【题型】解答题　【知识点】平面几何　【难度】easy
如图，已知 $\triangle ABC$ 中，$AC = BC$，$\angle ACB = 90^\circ$，点 $D$ 与点 $E$ 都在射线 $AP$ 上，且 $CD = CE$，$\angle DCE = 90^\circ$。

(1) 说明 $AD = BE$ 的理由；

(2) 说明 $BE \perp AE$ 的理由。
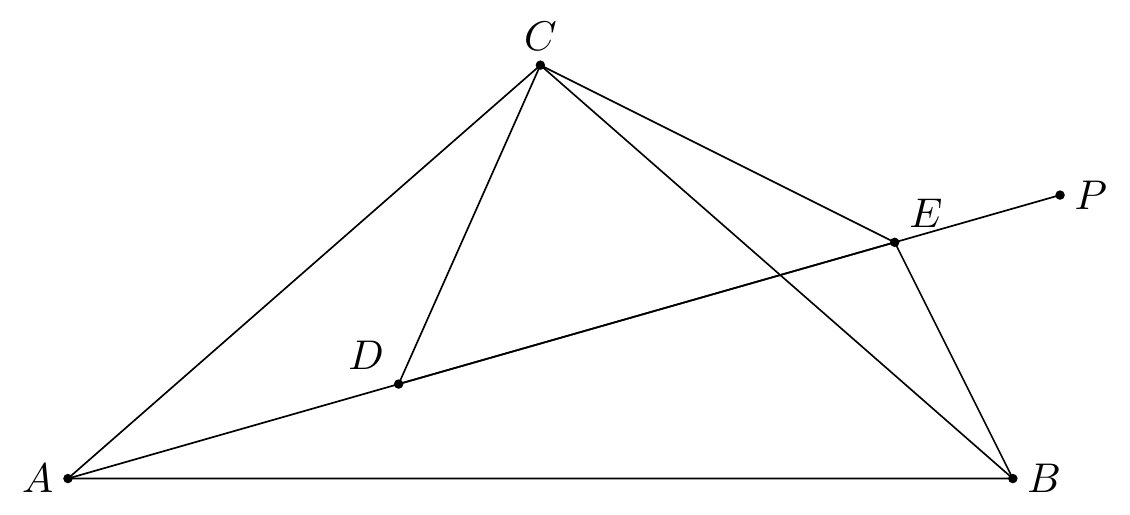
【解答】
(1) 解：$\because \angle ACB = \angle DCE = 90^\circ$，

$\therefore \angle ACD + \angle DCB = \angle BCE + \angle DCB$，

$\therefore \angle ACD = \angle BCE$，

在 $\triangle ACD$ 和 $\triangle BCE$ 中，

$\begin{cases}
AC = BC \\
\angle ACD = \angle BCE \\
CD = CE
\end{cases}$

$\therefore \triangle ACD \cong \triangle BCE \ (\text{SAS})$，

$\therefore AD = BE$；

(2) 解：如图，设 $AE$ 和 $BC$ 交于点 $F$，

$\because \triangle ACD \cong \triangle BCE$，

$\therefore \angle CAD = \angle CBE$，

$\therefore \angle EFB = \angle FAB + \angle FBA = \angle FAB + 45^\circ$，

$\therefore \angle EFB + \angle FBE = \angle FAB + 45^\circ + \angle FBE$

$= \angle FAB + 45^\circ + \angle CAD$

$= \angle CAB + 45^\circ$

$= 45^\circ + 45^\circ = 90^\circ$，

$\therefore \angle BEF = 90^\circ$，

$\therefore BE \perp AE$
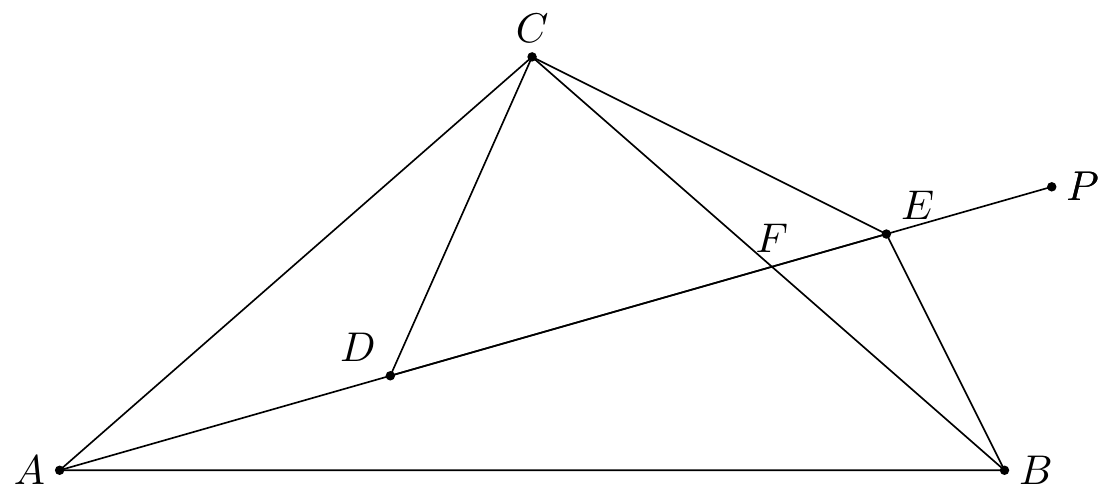